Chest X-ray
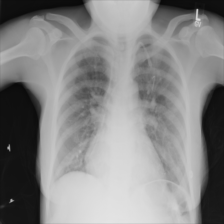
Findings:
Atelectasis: negative
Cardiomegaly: negative
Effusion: negative
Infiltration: negative
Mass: negative
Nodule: negative
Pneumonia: negative
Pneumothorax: negative
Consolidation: negative
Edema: negative
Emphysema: negative
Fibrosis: negative
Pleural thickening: negative
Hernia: negative